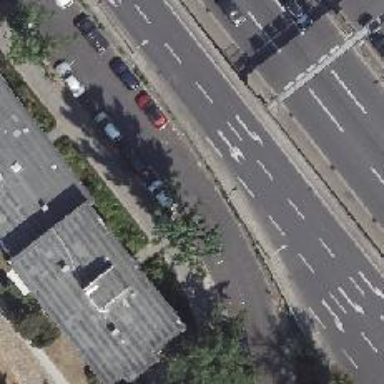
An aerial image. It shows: Residential road with left sidewalk and opposite cycleway. There is parallel parking lane on the left side.